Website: macys
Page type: payment
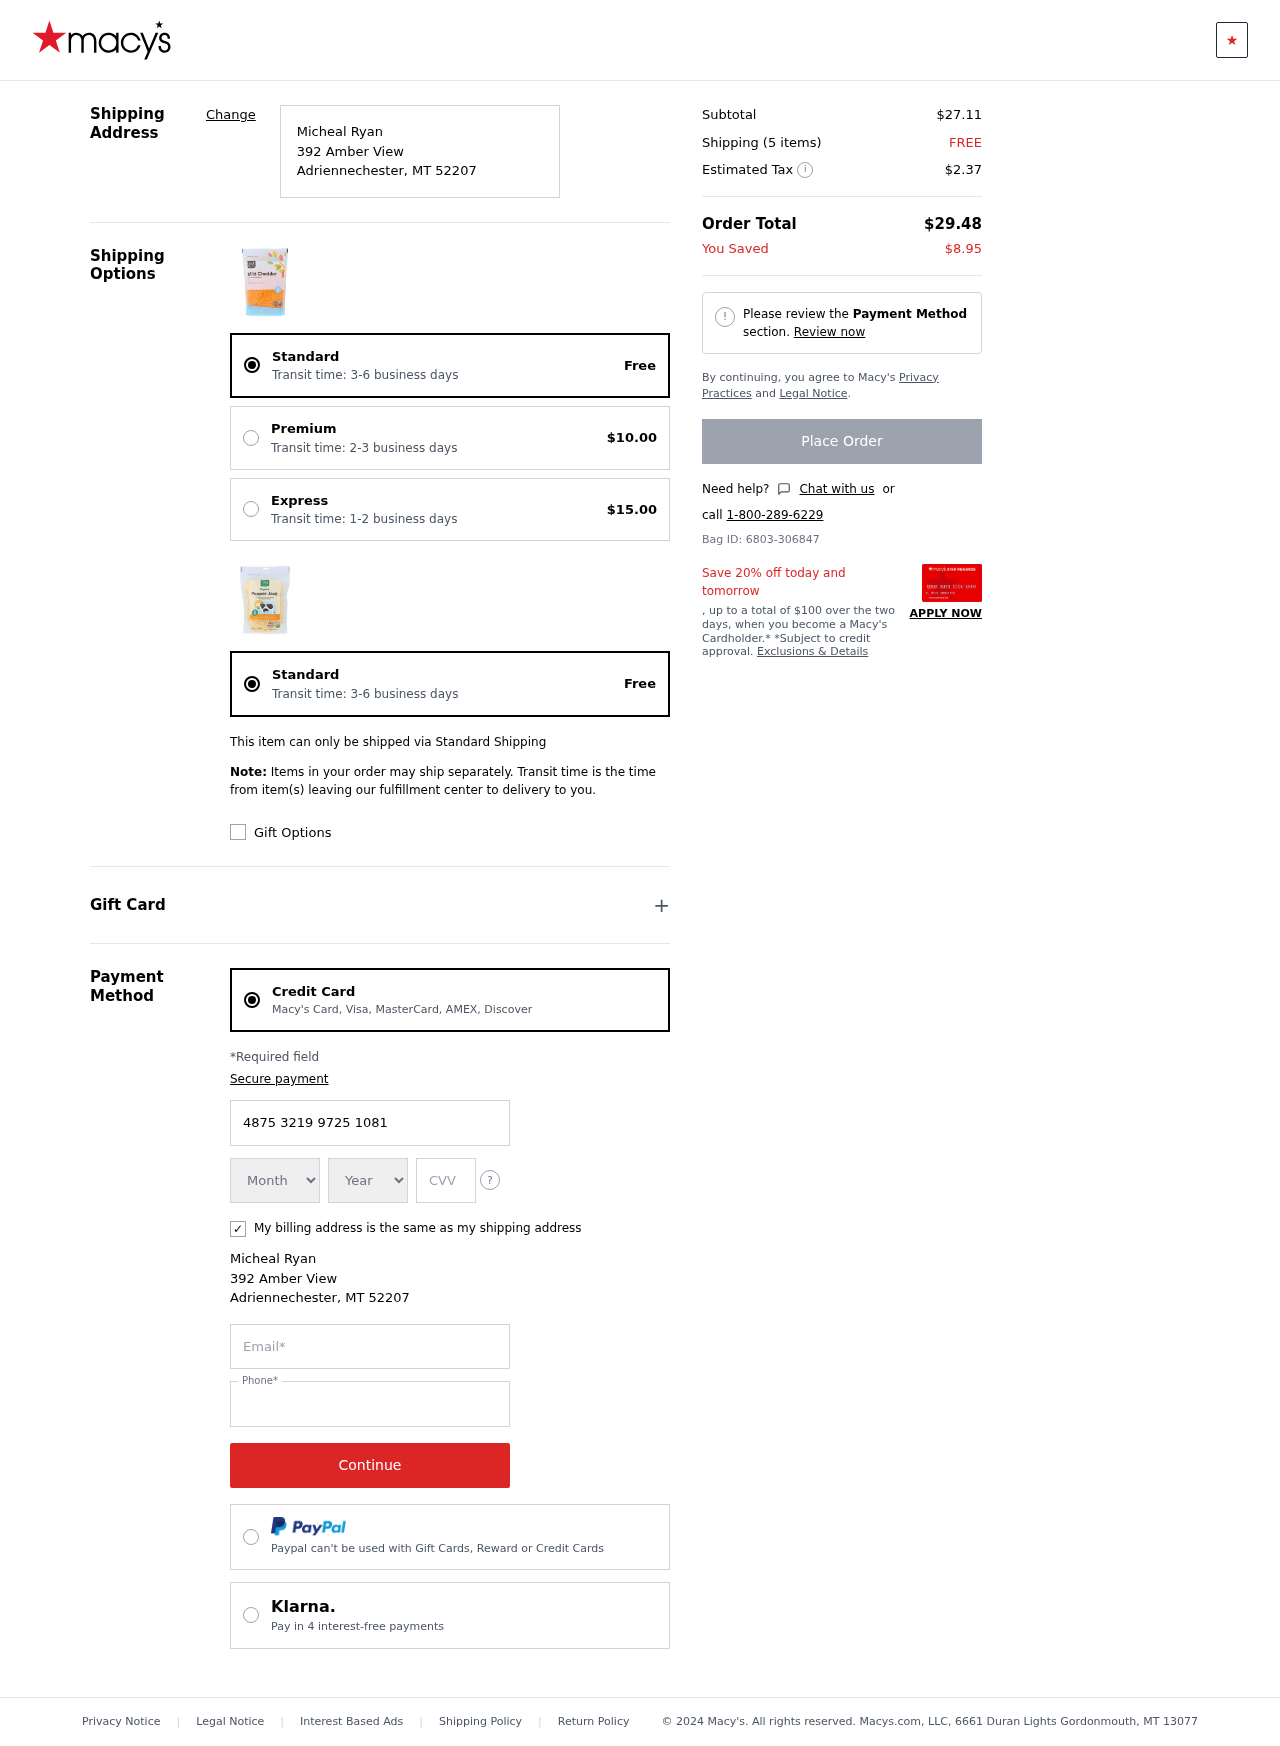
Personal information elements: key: PII_CARD_CVV
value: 823
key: PII_CARD_EXPIRY_MONTH
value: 04
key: PII_CARD_EXPIRY_YEAR
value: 26
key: PII_CARD_NUMBER
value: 4875 3219 9725 1081
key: PII_CITY
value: Adriennechester
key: PII_EMAIL
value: micheal.ryan@yahoo.com
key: PII_FULLNAME
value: Micheal Ryan
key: PII_PHONE
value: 3852299894
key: PII_POSTCODE
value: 52207
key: PII_STATE_ABBR
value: MT
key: PII_STREET
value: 392 Amber View
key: PII_FULLNAME2
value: Micheal Ryan
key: PII_CITY2
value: Adriennechester
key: PII_STATE_ABBR2
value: MT
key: PII_POSTCODE_FULL
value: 52207
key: PII_POSTCODE_NUMERIC
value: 52207
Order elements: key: ORDER_DELIVERY_DATE
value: Transit time: 3-6 business days
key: ORDER_SHIPPING_STANDARD
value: Free
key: ORDER_SHIPPING_PREMIUM
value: $10.00
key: ORDER_SHIPPING_EXPRESS
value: $15.00
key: ORDER_DELIVERY_DATE2
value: Transit time: 3-6 business days
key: ORDER_SHIPPING_STANDARD2
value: Free
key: ORDER_SUBTOTAL
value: $27.11
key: ORDER_NUM_ITEMS
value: Shipping (5 items)
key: ORDER_SHIPPING_COST
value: FREE
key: ORDER_TAX
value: $2.37
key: ORDER_TOTAL
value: $29.48
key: ORDER_SAVINGS
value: $8.95
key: ORDER_ID
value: Bag ID: 6803-306847